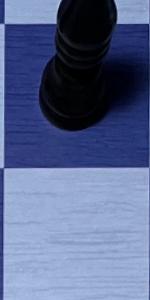
Label: Empty